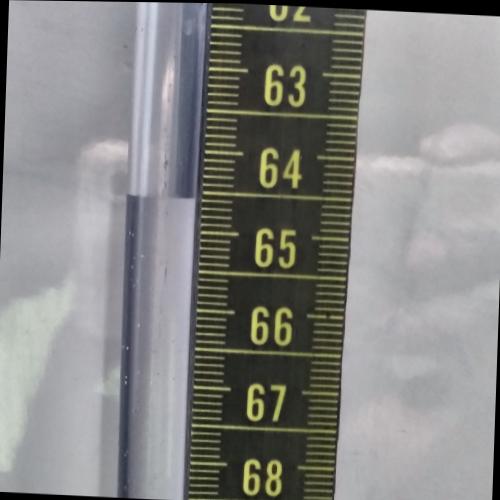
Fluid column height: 64.6 cm